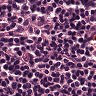
Metastatic tissue present: no